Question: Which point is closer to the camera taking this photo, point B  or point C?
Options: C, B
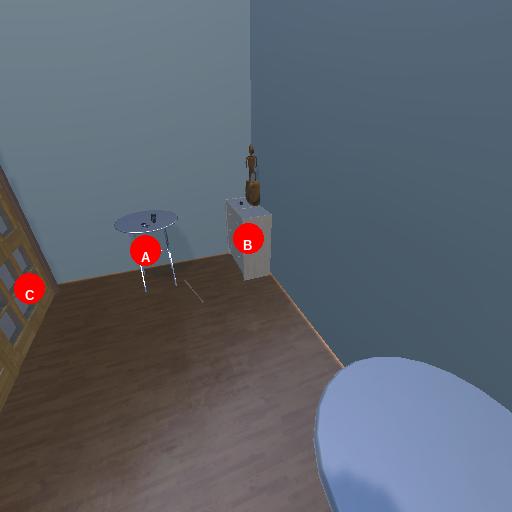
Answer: C